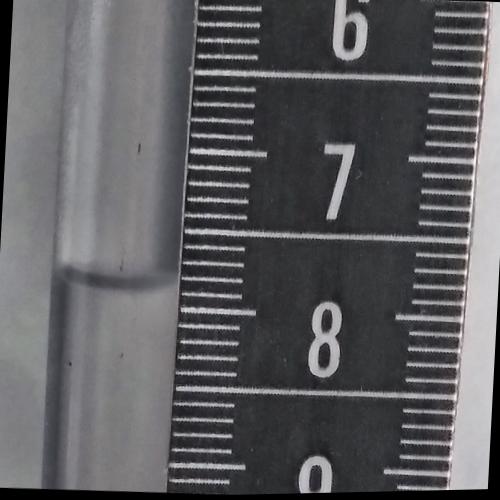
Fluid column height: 7.8 cm